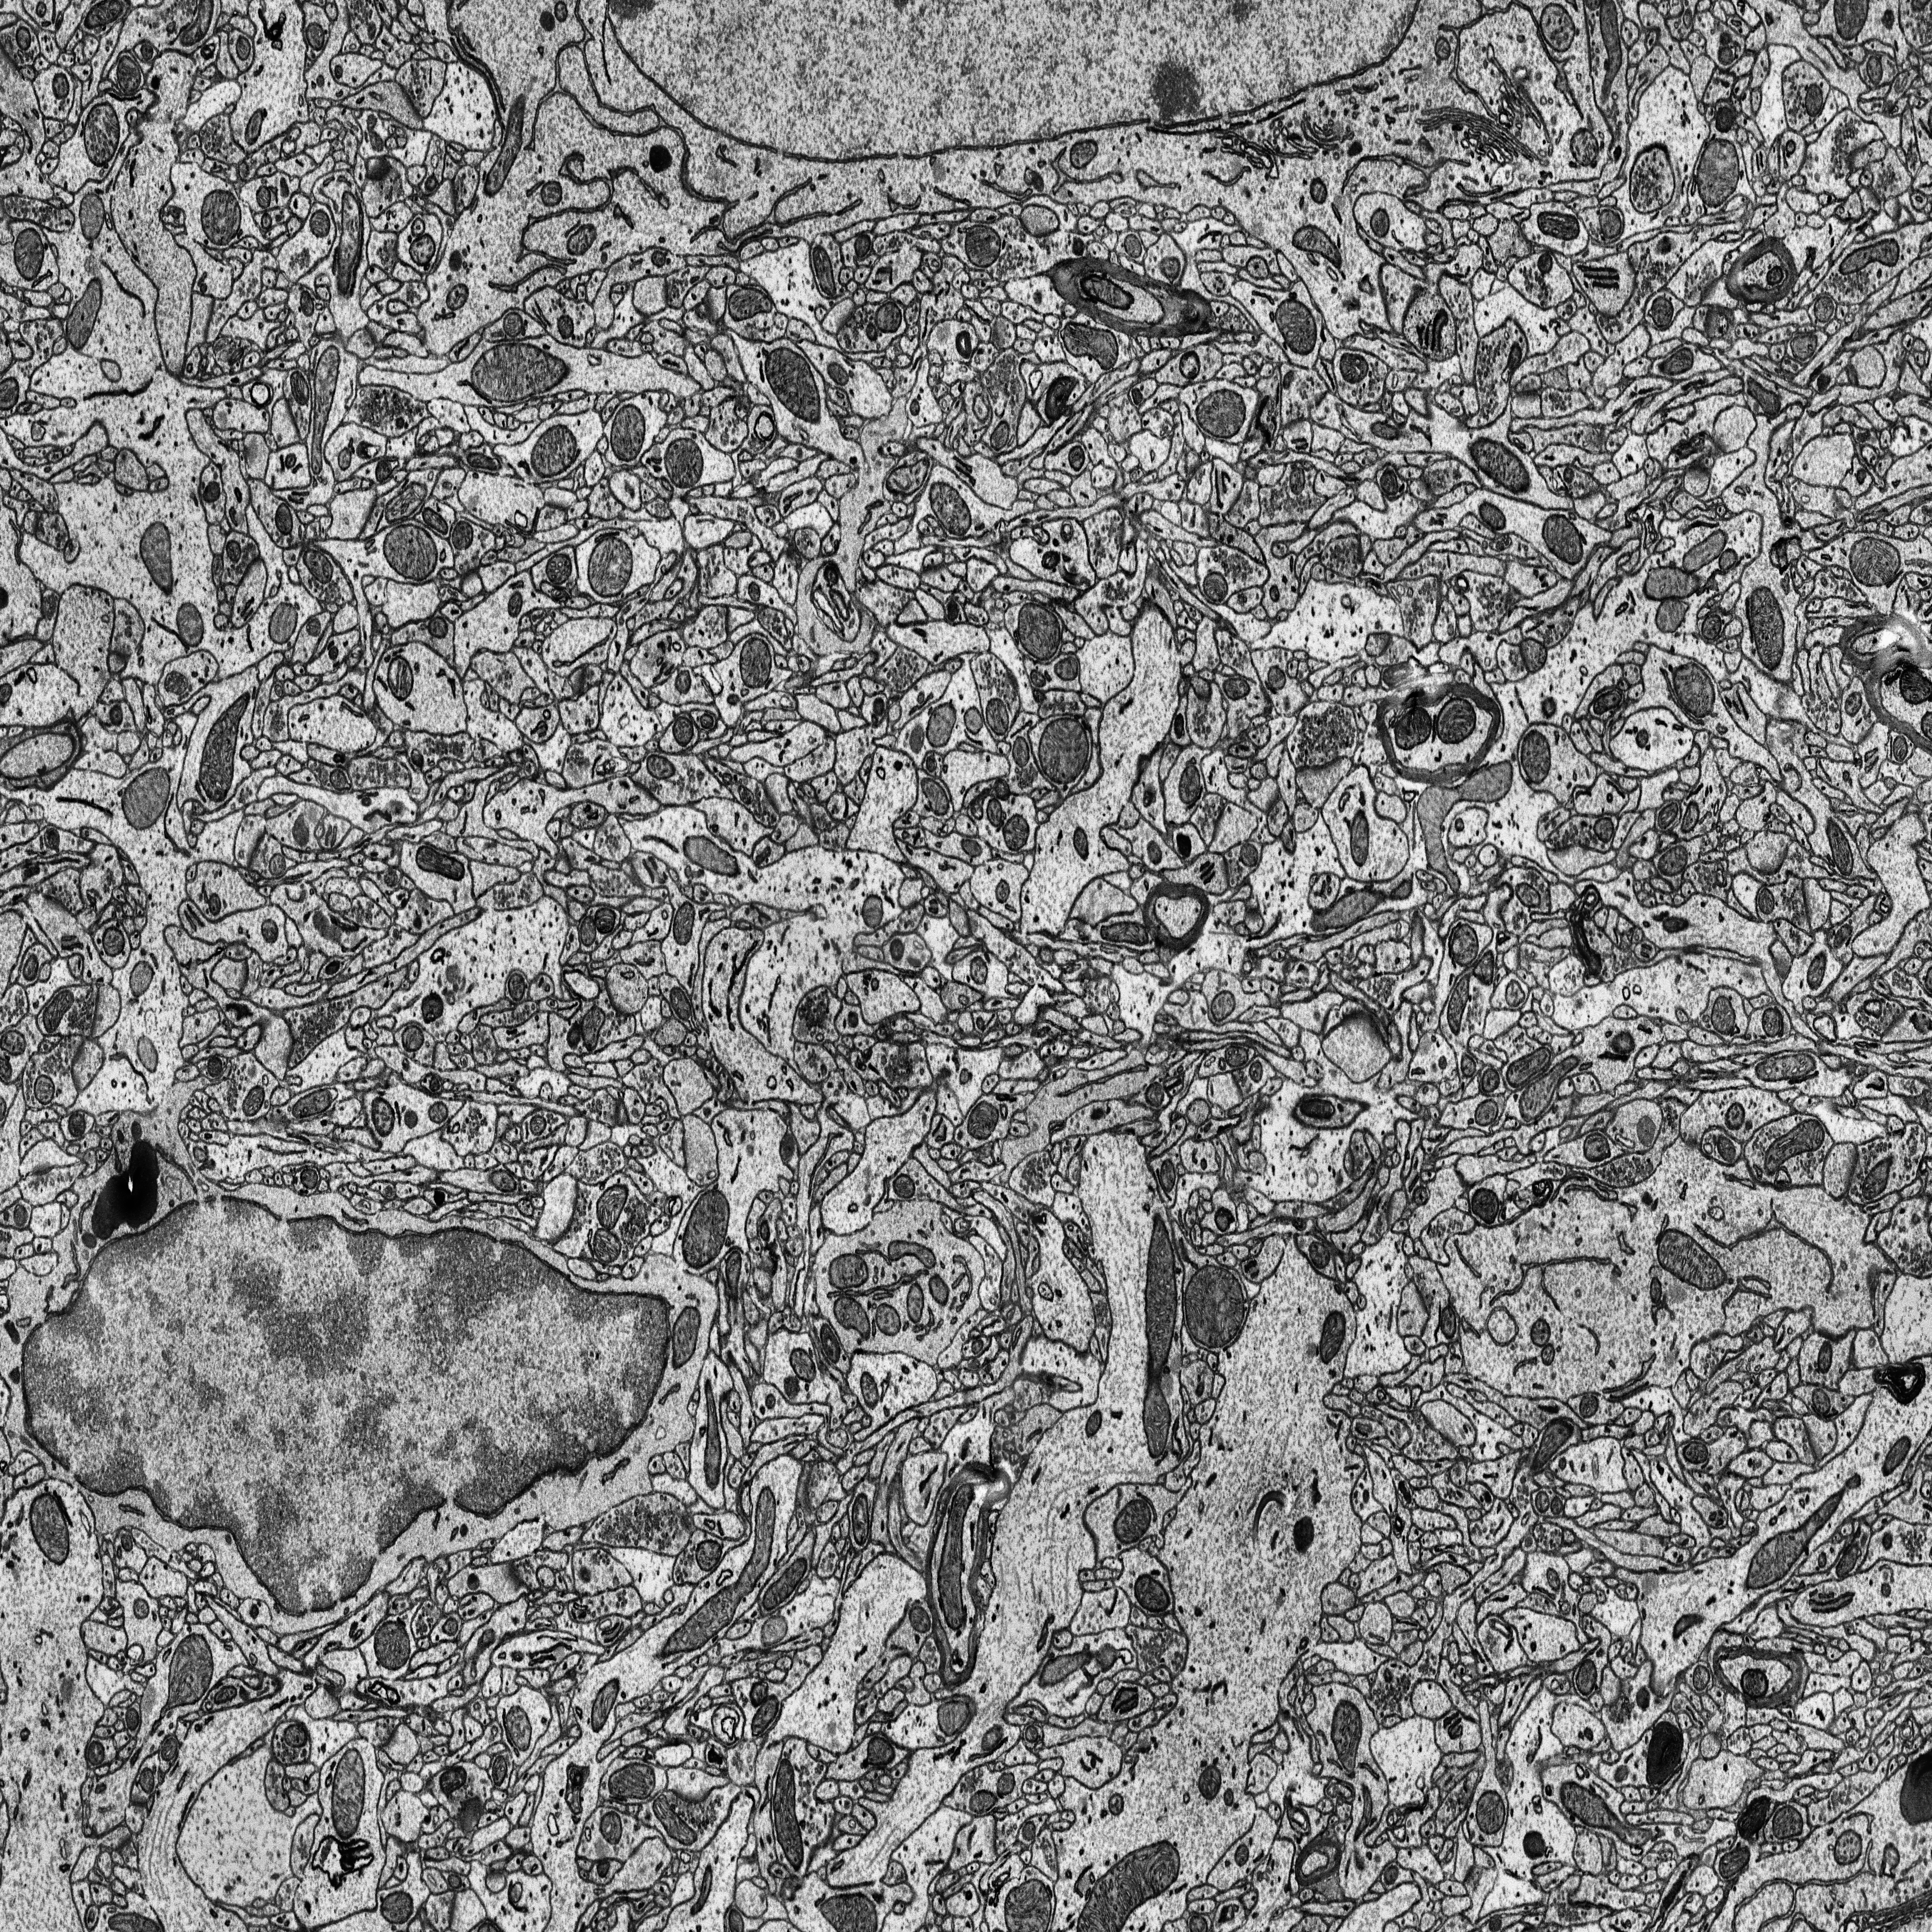
Electron microscopy slice of rat cortex tissue
Slice depth (z): 44
Mitochondria instances in slice: 383